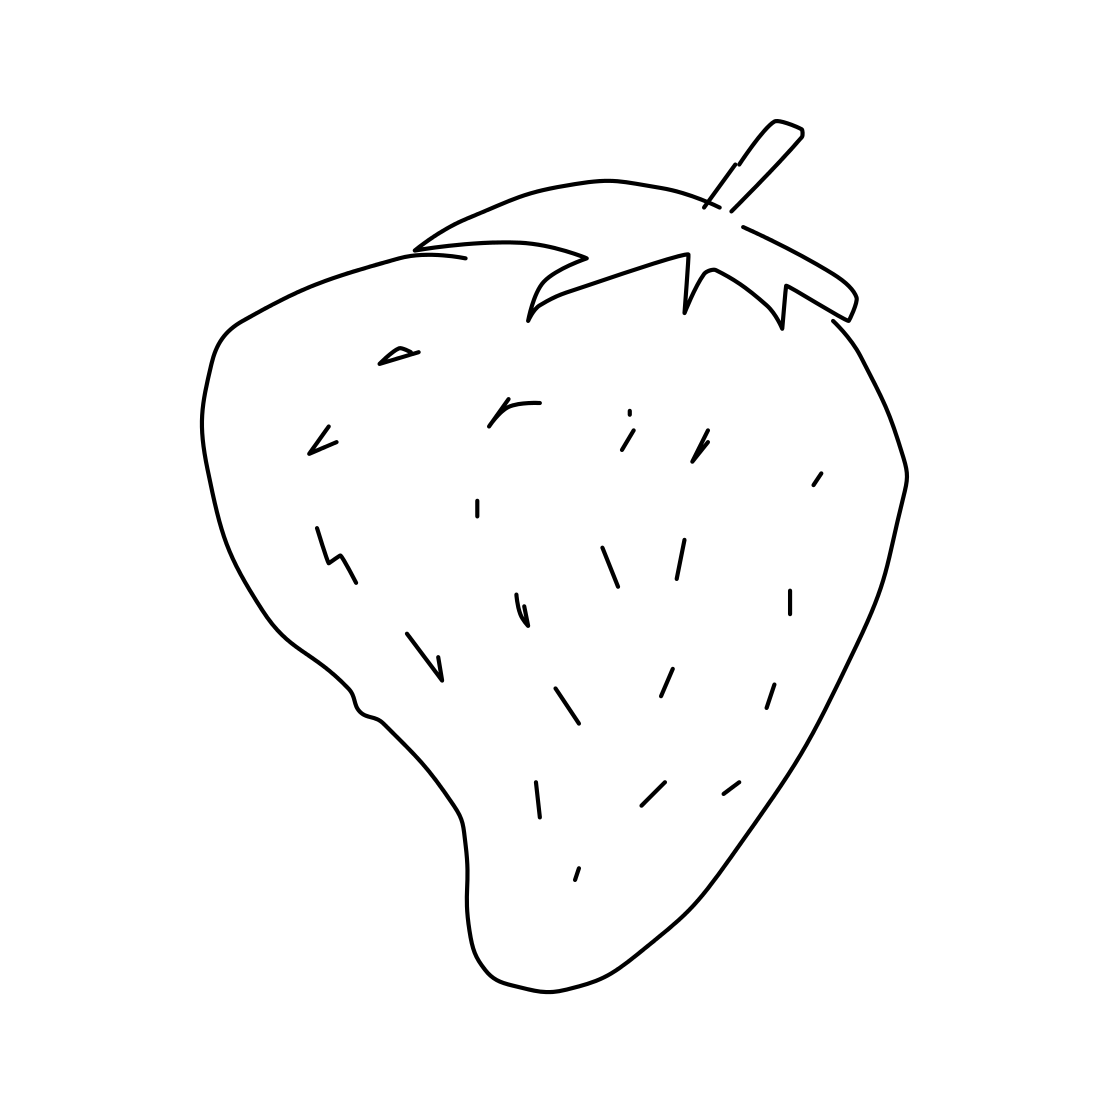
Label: strawberry